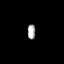
Tissue: prostate
Cell type: T cells
Senescence score: 0.3028
Nuclear area (px): 118
Mean DAPI intensity: 166.669